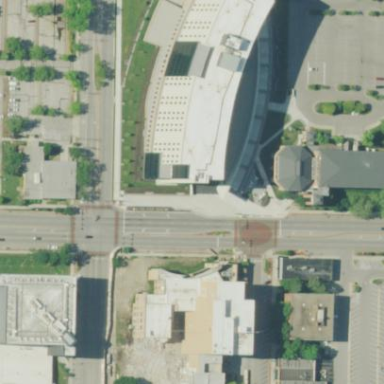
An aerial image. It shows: Courthouse building.